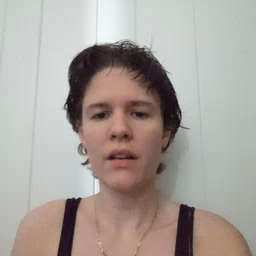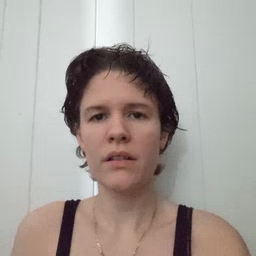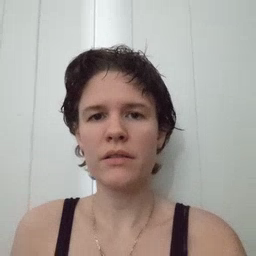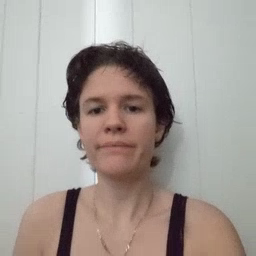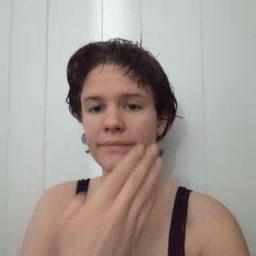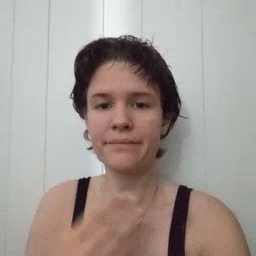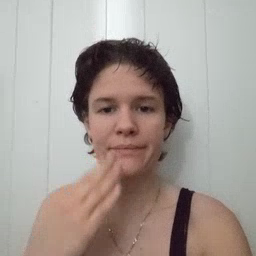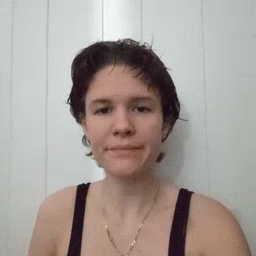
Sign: napkin